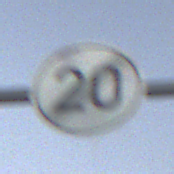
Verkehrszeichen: EndeGeschwindigkeit20
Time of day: SunriseSunset
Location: Outdoor (Nature)
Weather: PartlyCloudy
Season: NotSpecified
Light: Natural